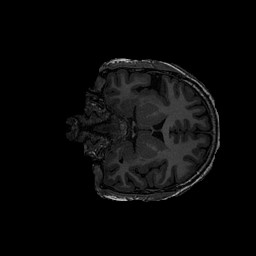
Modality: T1w
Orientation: coronal
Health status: ill
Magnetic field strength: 3 T